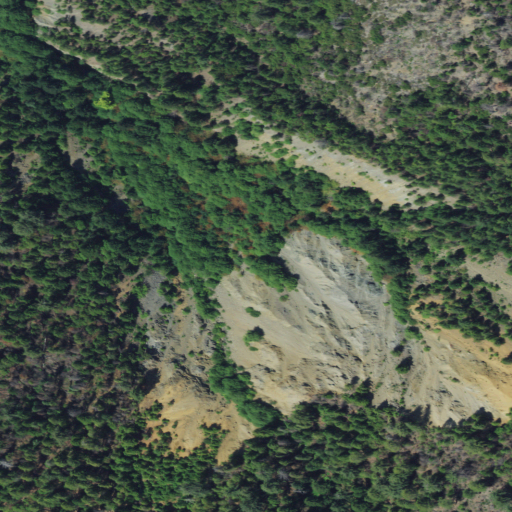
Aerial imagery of slope(s) in California named Butte Fork Slide containing evergreen forest, shrub, mixed forest, and grassland